Field crop: maize
Growth stage: 1
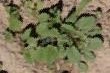
Species: convolvulus